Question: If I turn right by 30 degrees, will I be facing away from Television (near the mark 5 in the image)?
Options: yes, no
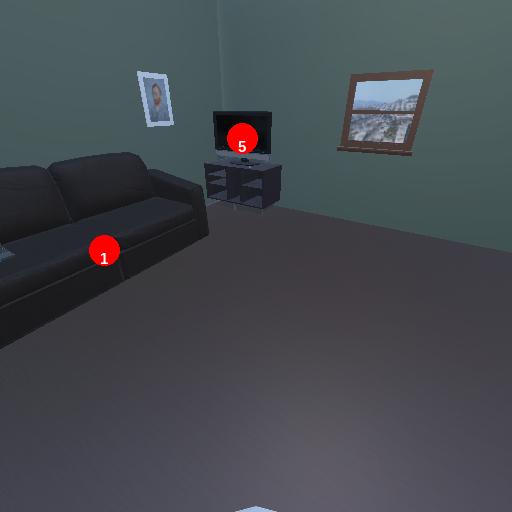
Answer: yes